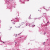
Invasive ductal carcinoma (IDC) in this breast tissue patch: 0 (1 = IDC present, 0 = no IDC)